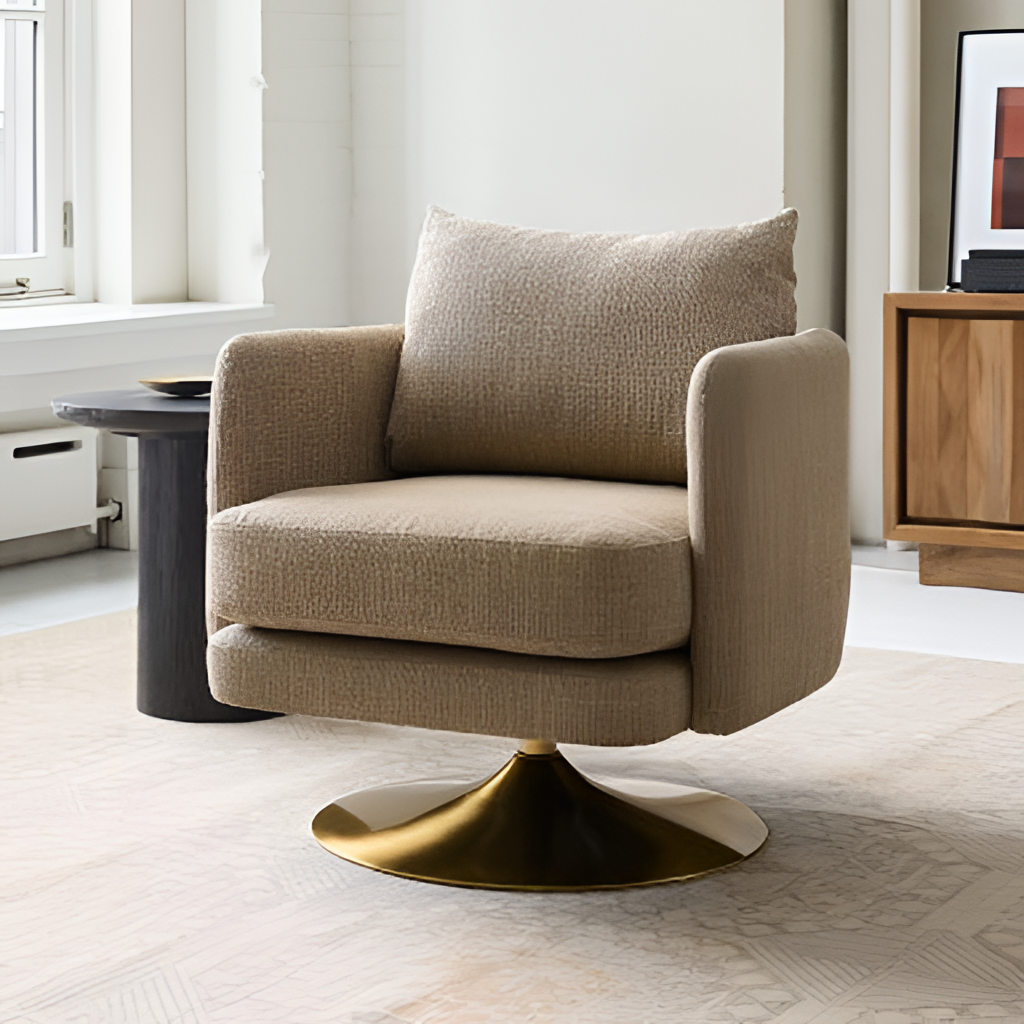
fabric swivel chair, living room, contemporary, carpet flooring, white paint wallpaper, with solid pattern